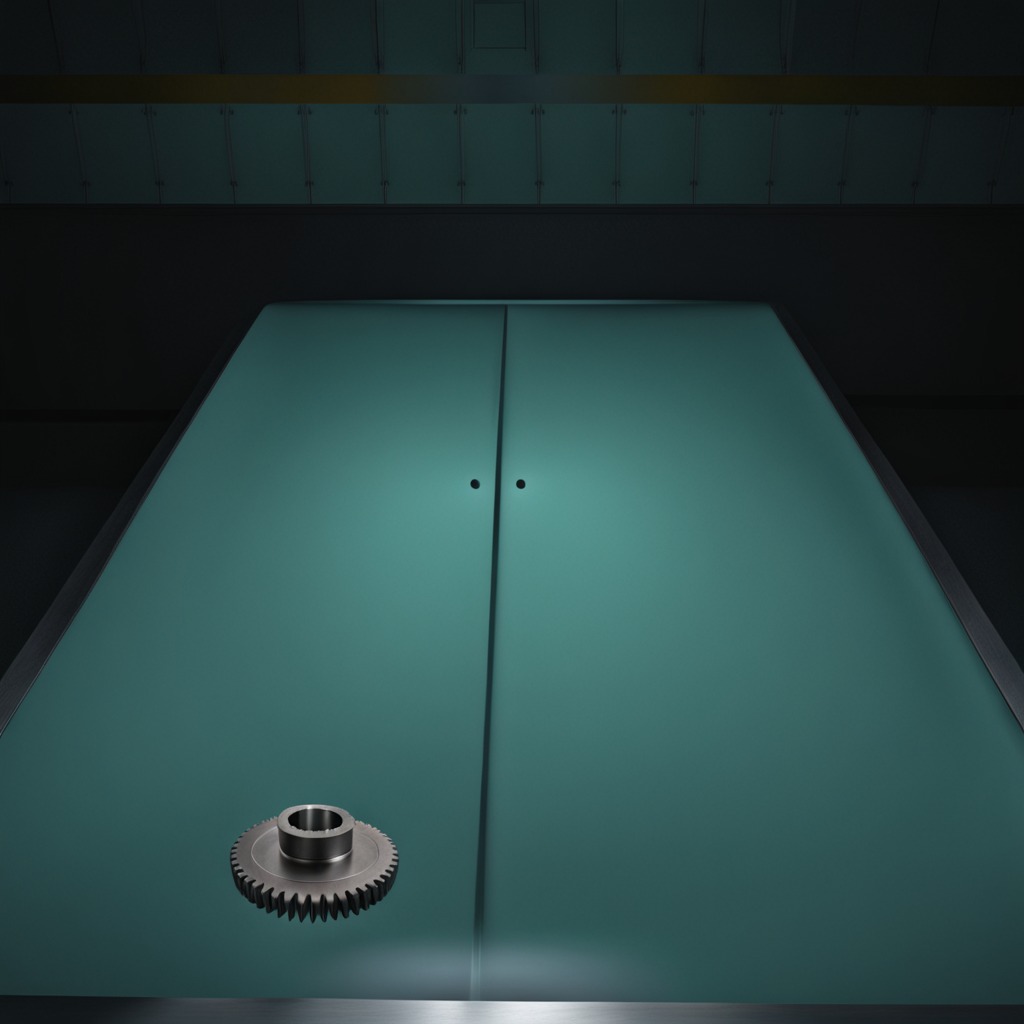
A steel gear with teeth is lying on the table.